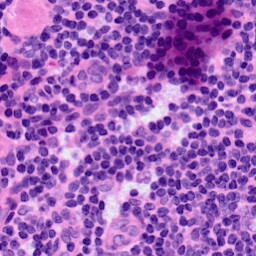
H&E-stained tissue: LymphNode